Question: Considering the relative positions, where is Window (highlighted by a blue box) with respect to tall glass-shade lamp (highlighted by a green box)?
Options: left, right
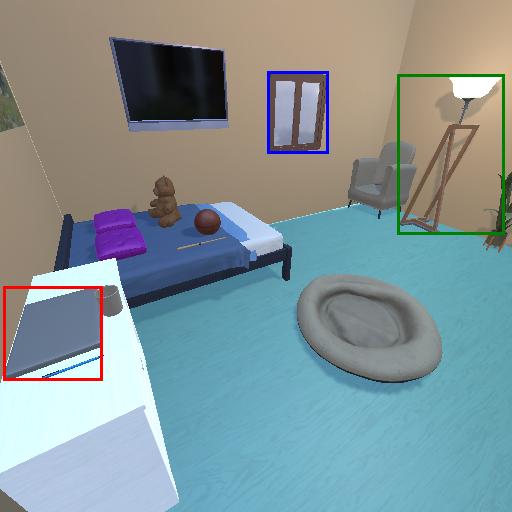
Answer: left